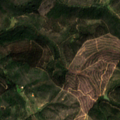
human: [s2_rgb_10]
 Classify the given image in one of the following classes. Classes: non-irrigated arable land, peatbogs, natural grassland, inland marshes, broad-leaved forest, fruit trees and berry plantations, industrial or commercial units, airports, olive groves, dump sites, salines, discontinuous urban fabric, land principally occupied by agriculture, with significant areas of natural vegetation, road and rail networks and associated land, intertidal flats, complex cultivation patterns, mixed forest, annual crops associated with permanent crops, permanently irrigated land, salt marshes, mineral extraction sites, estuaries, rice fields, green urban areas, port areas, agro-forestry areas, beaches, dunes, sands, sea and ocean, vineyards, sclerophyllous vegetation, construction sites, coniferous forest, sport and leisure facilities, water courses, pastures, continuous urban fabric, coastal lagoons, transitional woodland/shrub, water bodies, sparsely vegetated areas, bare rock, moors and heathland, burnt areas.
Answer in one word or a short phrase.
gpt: transitional woodland/shrub